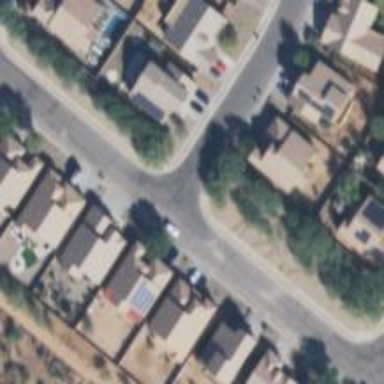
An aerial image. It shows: Residential road.